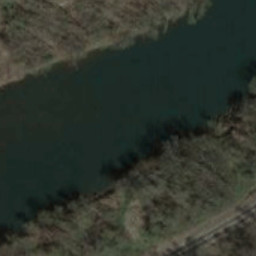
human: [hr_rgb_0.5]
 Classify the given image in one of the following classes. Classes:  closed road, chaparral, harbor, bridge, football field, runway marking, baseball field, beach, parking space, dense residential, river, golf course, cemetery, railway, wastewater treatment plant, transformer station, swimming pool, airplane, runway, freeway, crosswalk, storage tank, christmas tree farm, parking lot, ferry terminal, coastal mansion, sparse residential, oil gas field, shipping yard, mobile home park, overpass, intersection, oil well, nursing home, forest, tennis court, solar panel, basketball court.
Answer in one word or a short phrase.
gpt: river